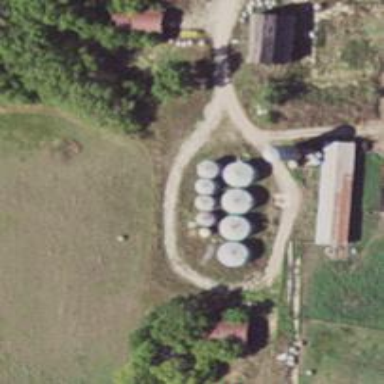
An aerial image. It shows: Silo.